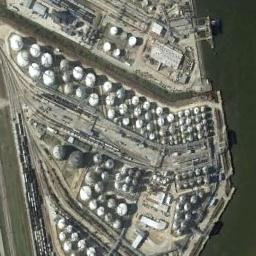
Label: storage tanks